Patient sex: M
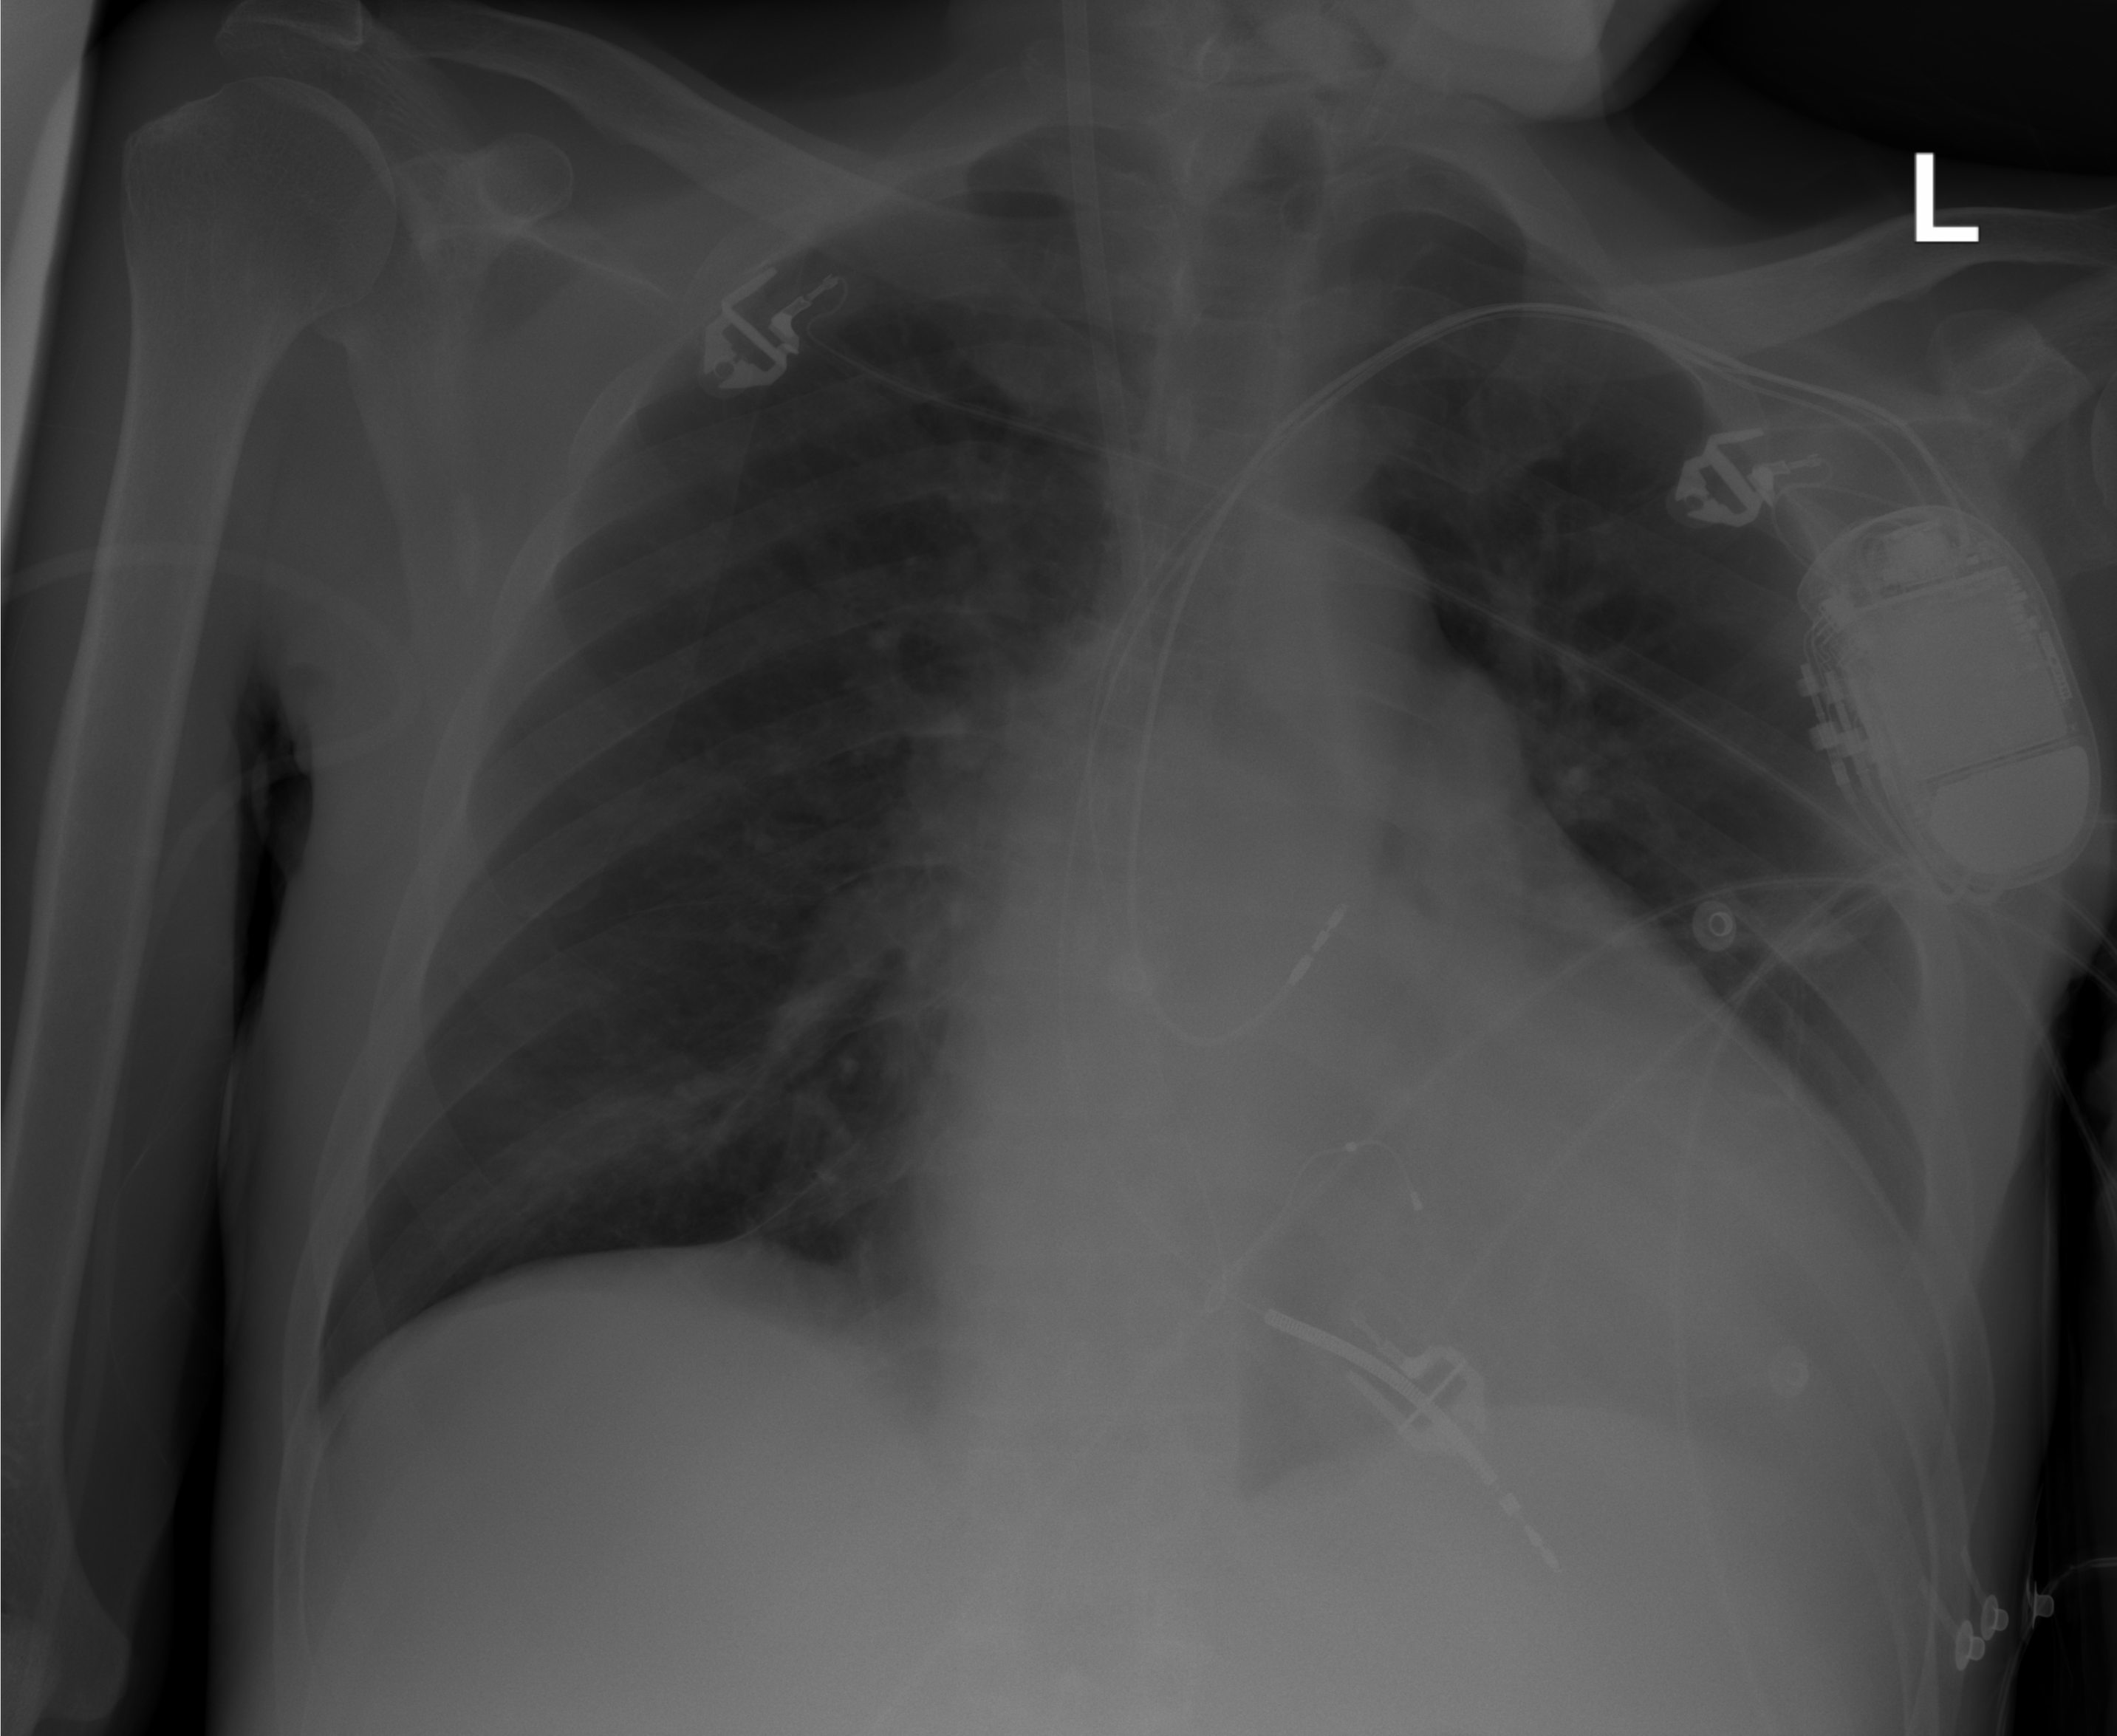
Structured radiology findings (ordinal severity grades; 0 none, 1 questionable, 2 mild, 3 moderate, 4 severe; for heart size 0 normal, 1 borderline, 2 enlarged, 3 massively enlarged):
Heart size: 2
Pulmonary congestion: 2
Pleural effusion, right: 0
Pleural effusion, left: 0
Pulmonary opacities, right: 0
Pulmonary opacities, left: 0
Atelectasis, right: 0
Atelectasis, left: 0